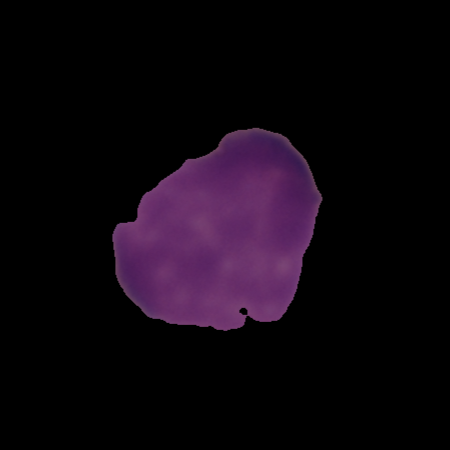
Label: healthy